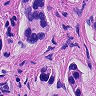
Metastatic tissue present: yes